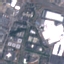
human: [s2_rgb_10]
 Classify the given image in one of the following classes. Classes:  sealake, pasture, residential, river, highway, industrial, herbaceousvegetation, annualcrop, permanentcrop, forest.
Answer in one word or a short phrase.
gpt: Industrial